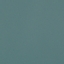
Label: SeaLake